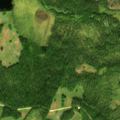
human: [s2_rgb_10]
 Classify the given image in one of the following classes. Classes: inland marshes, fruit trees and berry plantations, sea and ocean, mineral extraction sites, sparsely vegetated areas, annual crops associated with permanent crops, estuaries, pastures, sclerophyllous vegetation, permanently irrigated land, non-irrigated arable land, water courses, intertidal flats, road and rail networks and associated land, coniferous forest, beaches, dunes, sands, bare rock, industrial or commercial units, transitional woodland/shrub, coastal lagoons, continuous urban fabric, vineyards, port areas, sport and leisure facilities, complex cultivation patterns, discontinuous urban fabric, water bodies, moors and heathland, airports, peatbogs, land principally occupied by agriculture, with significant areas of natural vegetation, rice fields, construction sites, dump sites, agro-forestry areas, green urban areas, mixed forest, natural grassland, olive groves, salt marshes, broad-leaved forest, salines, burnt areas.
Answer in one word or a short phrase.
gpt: coniferous forest, mixed forest, water bodies